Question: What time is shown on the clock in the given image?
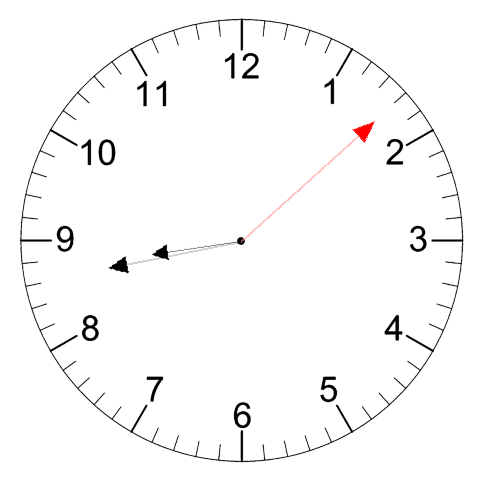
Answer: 08:43:08